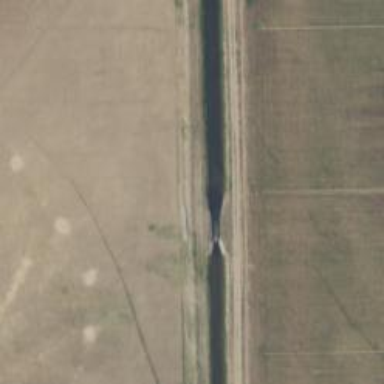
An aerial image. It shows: Weir along the waterway.